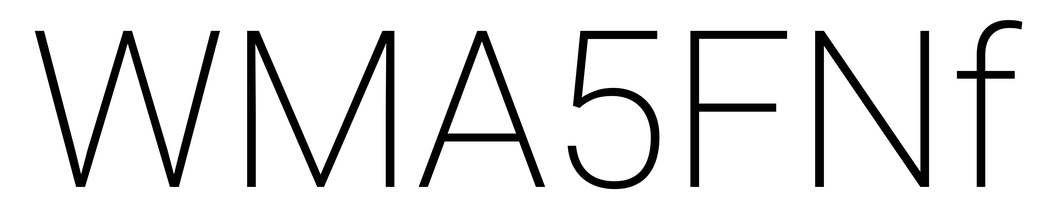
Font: Roboto_ExtraLight